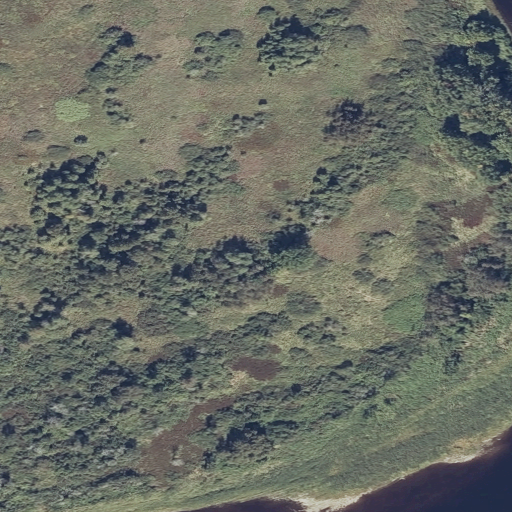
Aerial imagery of island in Maine named Savage Island containing pasture, grassland, herbaceous wetlands, woody wetlands, open water, and deciduous forest